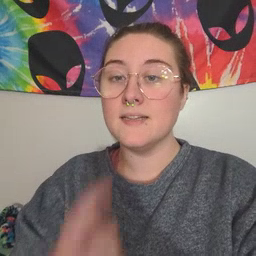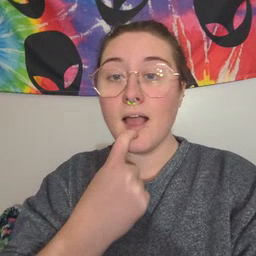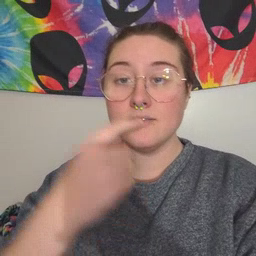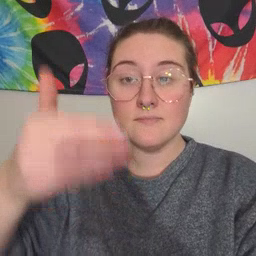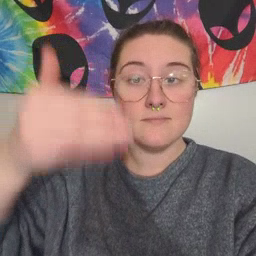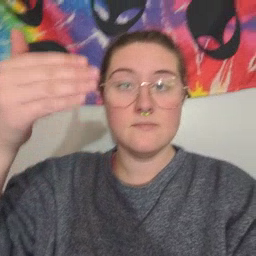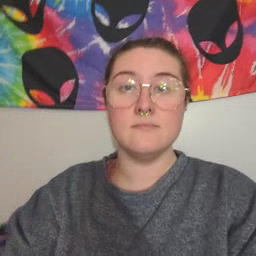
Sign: glasswindow